Question: I have set up a new project and hooked it up with Heroku:

I'm able to make changes and upload them to my dyno at Heroku but when trying to add new classes in eclipse I get **Source folder is not a Java project **.
Have I missed anything?
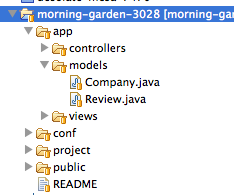
Answer: Ok found it, needed to tell eclipse that this was a java project by adding:
'''
<natures>
<nature>
<name></name>
</nature>
<nature>org.eclipse.jdt.core.javanature</nature>
</natures>
'''
So that the .project file look like this:
'''
<?xml version="1.0" encoding="UTF-8"?>
<projectDescription>
<name>morning-garden-3028</name>
<comment></comment>
<projects>
</projects>
<buildSpec>
</buildSpec>
<natures>
<nature>
<name></name>
</nature>
<nature>org.eclipse.jdt.core.javanature</nature>
</natures>
</projectDescription>
'''